Question: I have an issue with an achartengine graph - as in this screenshot:

It looks like the X axis is given too much bottom padding, and the values are duplicated (one representation of each value is in the graph proper, and reacts properly to panning, while the other is located at the bottom of the graph view, but can't be manipulated in any way).
Here's the code used to create the graph:
'''
protected void onCreate(Bundle savedInstanceState) {
...
gDataset = new XYMultipleSeriesDataset();
gRenderer = new XYMultipleSeriesRenderer();
gRenderer.setApplyBackgroundColor(true);
gRenderer.setPointSize(10);
chart = new TimeBarChart(gDataset, gRenderer);
graphView = new GraphicalView(this, chart);
graphHolder.addView(graphView);
//Mode is just an internal enum
chart.setDateFormat(curMode == Mode.DAY ? "HH:mm dd.MM.yyyy" : "dd.MM.yyyy");
....
}
'''
And to populate it:
'''
...
//some DB stuff goes here, result is the cursor
curSeries = new XYSeries("");
gDataset.addSeries(curSeries);
XYSeriesRenderer renderer = new XYSeriesRenderer();
renderer.setColor(Color.RED);
renderer.setPointStyle(PointStyle.POINT);
gRenderer.addSeriesRenderer(renderer);
while (!result.isAfterLast()) {
.....
curSeries.add(timestamp,value);
....
}
.....
graphView.invalidate();
graphView.repaint();
'''
---
And here's the graph holder's view definition in the layout XML (main container is RelativeLayout of course) :
'''
<LinearLayout
android:id="@+id/graphHolder"
android:layout_width="fill_parent"
android:layout_height="200dp"
android:layout_alignParentTop="true"
android:minHeight="200dp">
</LinearLayout>
'''
A couple of things:
- - - - -
Obviously, I'm doing something wrong, but I'm at a loss what. Any help is greatly appreciated.
PS. I've tried to post it on the achartengine group, but it looks like the mods are hibernating for the winter ;).
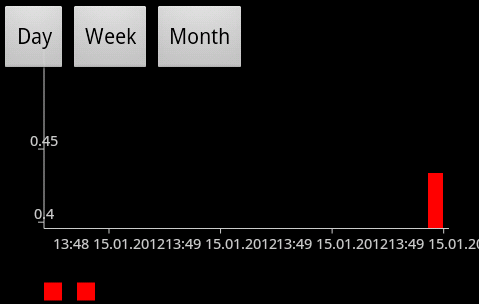
Answer: I finally had time to reinvestigate this, and figured it out.
The gist:
I've discovered this while evaluating <URL>.
I somehow failed to notice the legend in the achartengine screenshots, but I recognized them in AndroidPlot. And yes, I do feel quite stupid now :).